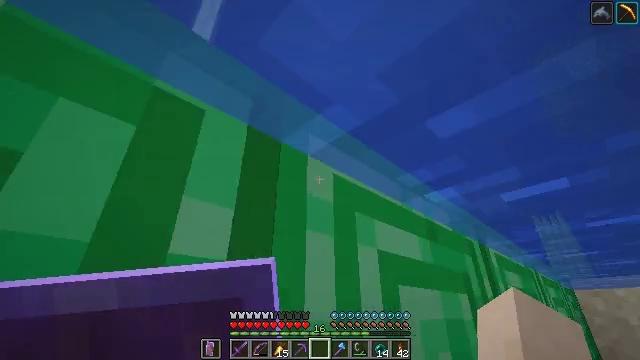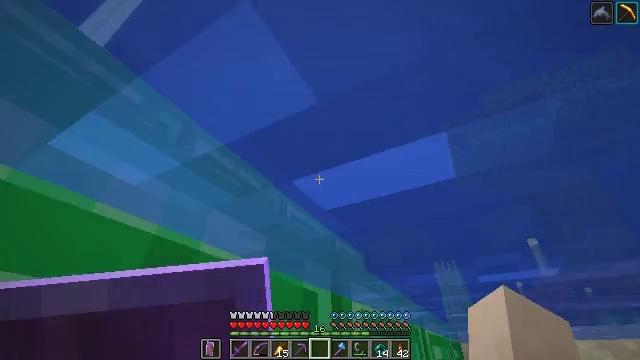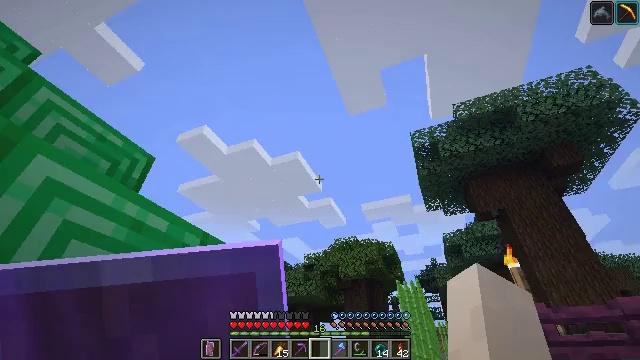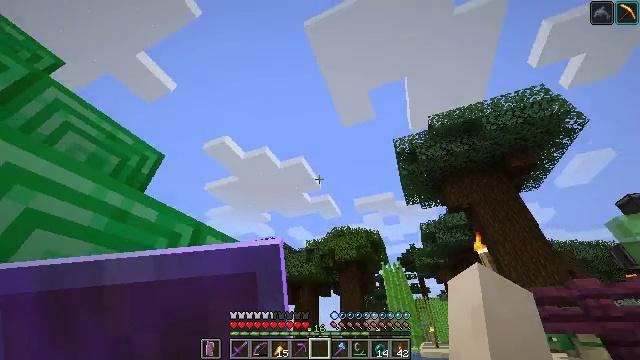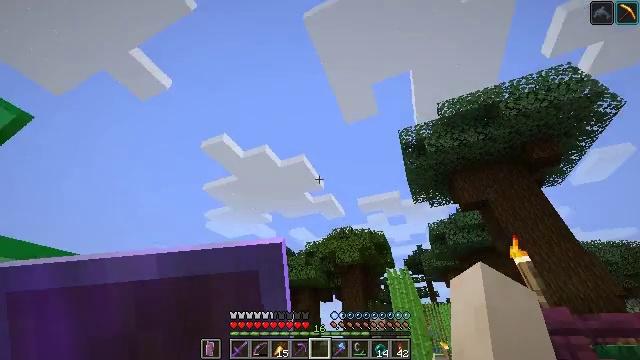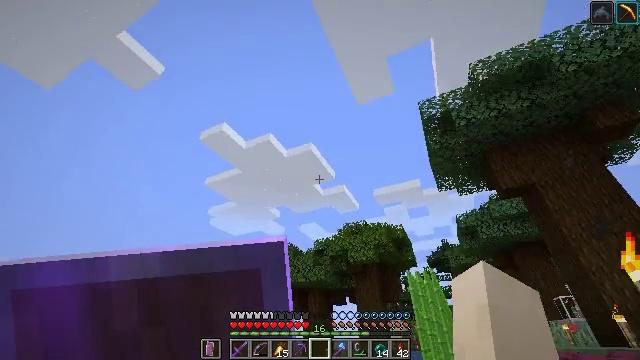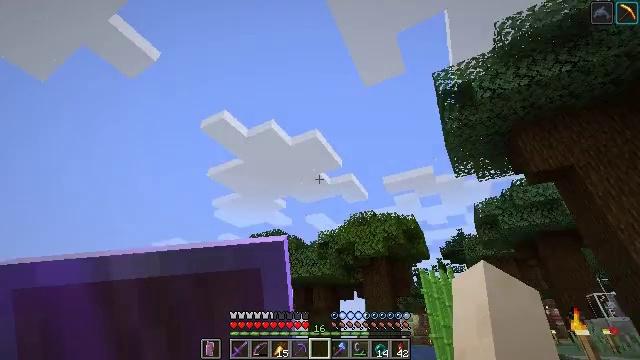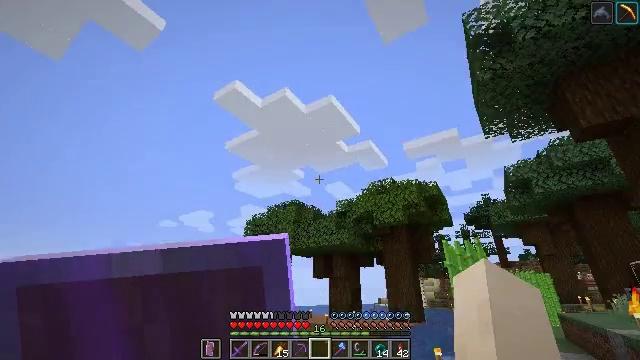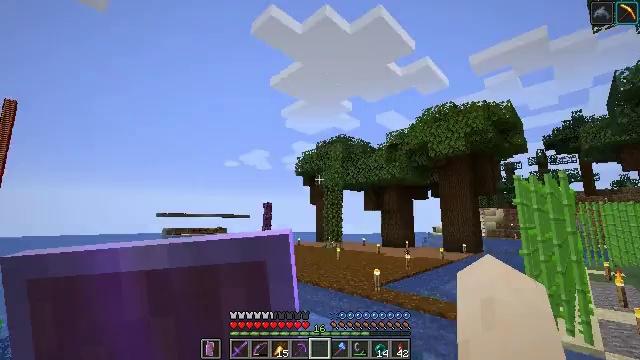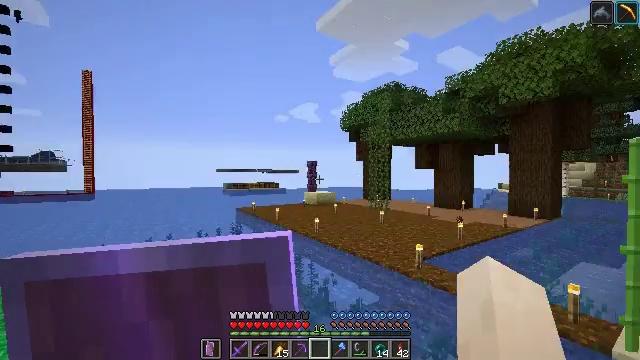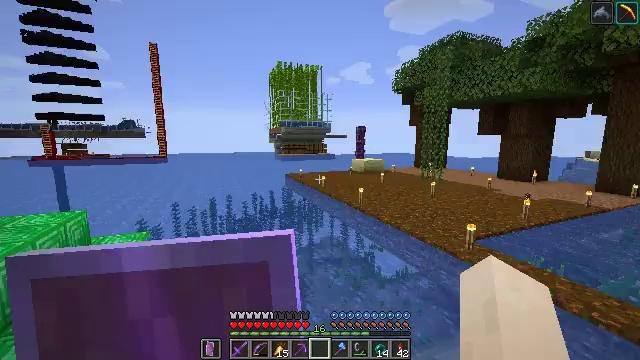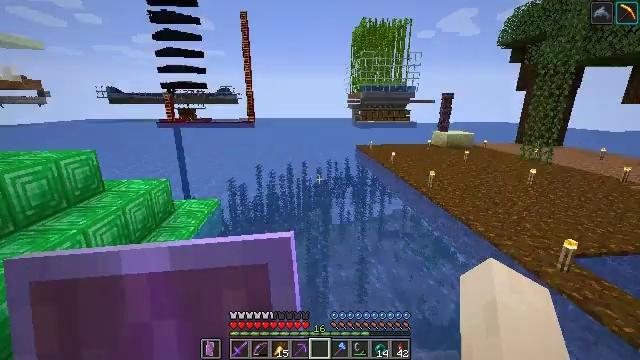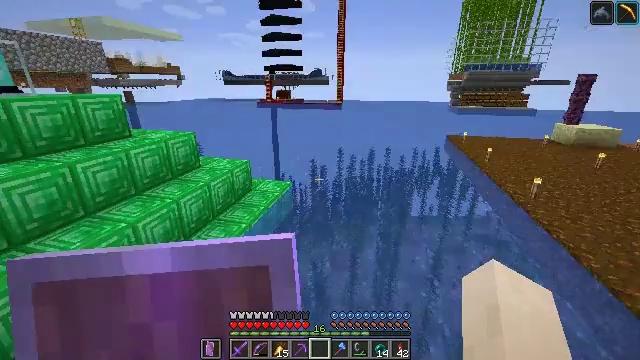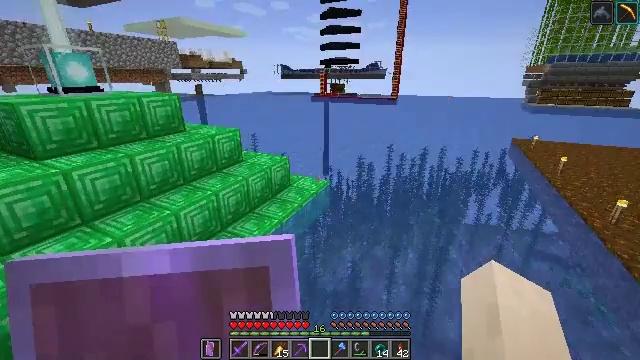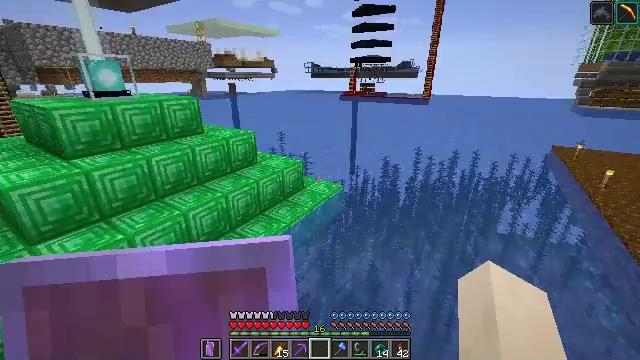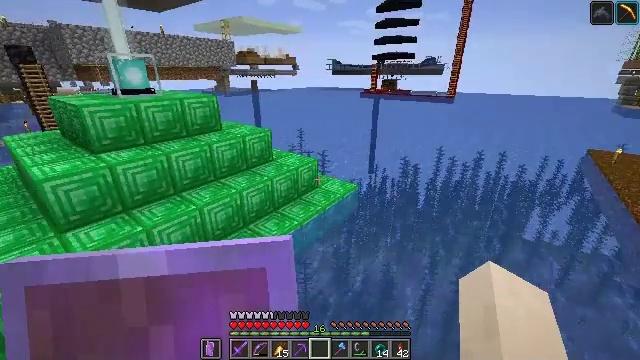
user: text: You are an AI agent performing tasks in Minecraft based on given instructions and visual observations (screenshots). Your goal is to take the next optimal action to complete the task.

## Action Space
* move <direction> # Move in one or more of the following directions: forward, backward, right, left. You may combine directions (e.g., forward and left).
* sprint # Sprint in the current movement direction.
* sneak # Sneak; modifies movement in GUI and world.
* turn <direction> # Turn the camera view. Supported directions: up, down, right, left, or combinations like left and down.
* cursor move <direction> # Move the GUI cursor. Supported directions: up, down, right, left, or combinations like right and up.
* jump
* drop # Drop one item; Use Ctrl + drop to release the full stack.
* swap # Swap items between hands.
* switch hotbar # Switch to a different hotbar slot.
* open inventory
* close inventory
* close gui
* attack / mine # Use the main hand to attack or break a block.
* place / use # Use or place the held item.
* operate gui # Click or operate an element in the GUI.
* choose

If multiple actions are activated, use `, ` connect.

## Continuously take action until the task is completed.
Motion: motion action
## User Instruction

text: Mine the emerald block.
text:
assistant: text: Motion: move forward, sprint, turn right and up, jump
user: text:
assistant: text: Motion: move forward, turn right and up, jump
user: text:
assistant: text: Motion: jump
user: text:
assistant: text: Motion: jump
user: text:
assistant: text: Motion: turn left and down
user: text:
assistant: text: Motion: turn left and down
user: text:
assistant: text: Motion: turn left and down
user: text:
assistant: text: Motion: turn left and down
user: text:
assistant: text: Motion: turn left and down
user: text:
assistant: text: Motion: turn left and down
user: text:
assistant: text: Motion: turn left and down
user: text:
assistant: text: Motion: turn left and down
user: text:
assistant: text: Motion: turn left and down
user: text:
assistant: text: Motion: turn left
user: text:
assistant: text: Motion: turn left
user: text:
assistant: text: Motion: turn left
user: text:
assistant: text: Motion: turn left and up
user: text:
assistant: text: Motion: turn left and up
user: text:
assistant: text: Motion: no_op
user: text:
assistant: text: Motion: no_op
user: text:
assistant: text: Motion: no_op
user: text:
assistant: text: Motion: no_op
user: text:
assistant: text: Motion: no_op
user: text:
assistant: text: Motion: no_op
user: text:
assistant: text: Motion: turn left
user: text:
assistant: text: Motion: turn left
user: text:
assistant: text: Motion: no_op
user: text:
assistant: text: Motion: no_op
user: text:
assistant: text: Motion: no_op
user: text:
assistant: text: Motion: no_op